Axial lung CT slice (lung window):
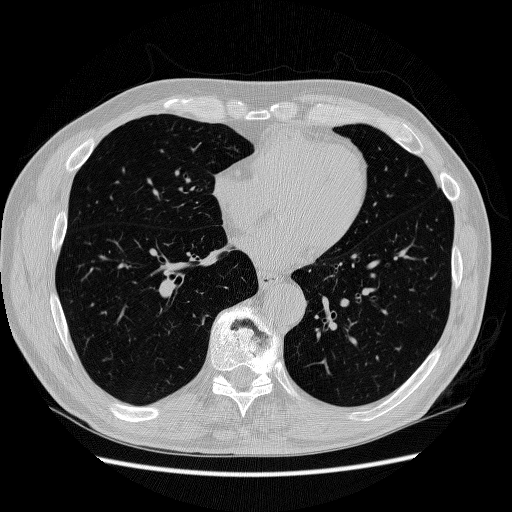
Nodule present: no